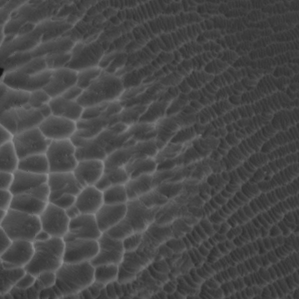
Label: non_frost